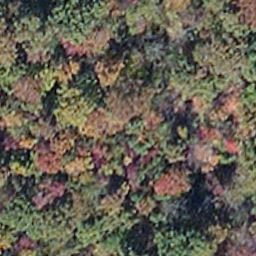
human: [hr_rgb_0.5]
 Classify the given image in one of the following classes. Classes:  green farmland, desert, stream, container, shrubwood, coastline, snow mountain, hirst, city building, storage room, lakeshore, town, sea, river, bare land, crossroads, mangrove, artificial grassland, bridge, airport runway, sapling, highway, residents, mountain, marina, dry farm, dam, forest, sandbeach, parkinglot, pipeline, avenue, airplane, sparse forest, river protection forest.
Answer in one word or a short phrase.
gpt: mangrove